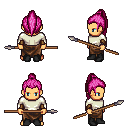
a pixel art fantasy rpg character, male body template, human, tanned skin, white long-sleeve shirt, robe skirt, pink long topknot hairstyle, cloth bracers, black shoes, spear, four views (front, back, left, right), 2x2 character sprite sheet, small pixel art, hard edges, no anti-aliasing